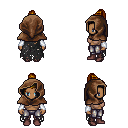
a pixel art fantasy rpg character, female body template, human, dark skin, black tattered cape, metal pants, blonde short topknot hairstyle, cloth hood, white cloth bracers, maroon shoes, four views (front, back, left, right), 2x2 character sprite sheet, small pixel art, hard edges, no anti-aliasing